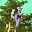
Label: 4